Question: Checking for cookies with code below
'''
if (!isset($_COOKIE['auth'])) {
header('Location:' . wsurl);
}
'''
My php code redirects to website url even if browser shows that there is cookie from this website

What can cause this problem?
Whole code looks like that.
'''
public function protect() {
if (!isset($_SESSION)) {
session_start();
}
$data = array();
if (isset($_SESSION['auth'])) {
$stmt = $this->db->prepare("SELECT l.browser, l.ip, u.ban from log AS l, users AS u WHERE l.token =? AND u.id=l.user_id LIMIT 1") or die($this->db->error);
$stmt->bind_param("s", $_SESSION['auth']) or die($stmt->error);
$stmt->execute() or die($stmt->error);
$stmt->store_result();
if ($stmt->num_rows == 0) {
$this->signout();
}
$stmt->bind_result($data['browser'], $data['ip'], $data['ban']);
$stmt->fetch() or die($stmt->error);
$stmt->close() or die($stmt->error);
$result = $this->validation->check("protection", $data);
if ($result != true) {
$result = (is_numeric($result)) ? $result : true;
$this->signout($result);
}
} else {
if (!isset($_COOKIE['auth'])) {
header('Location:' . wsurl);
}
$stmt = $this->db->prepare("SELECT l.browser, l.timeout, l.ip, u.ban from log AS l, users AS u where l.token =? AND u.id=l.user_id LIMIT 1") or die($this->db->error);
$stmt->bind_param("s", $_COOKIE['auth']) or die($stmt->error);
$stmt->execute() or die($stmt->error);
$stmt->store_result();
if ($stmt->num_rows == 0) {
$this->signout();
}
$stmt->bind_result($data['browser'], $data['timeout'], $data['ip'], $data['ban']) or die($stmt->error);
$stmt->fetch() or die($stmt->error);
$result = $this->validation->check("protection", $data);
if ($result != true) {
$result = (is_numeric($result)) ? $result : true;
$this->signout($result);
}
session_regenerate_id();
$_SESSION['auth'] = $_COOKIE['auth'];
$stmt->close() or die($stmt->error);
}
}
'''
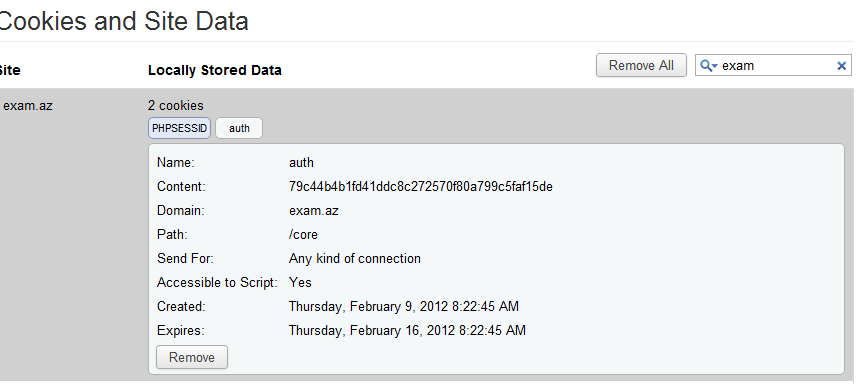
Answer: It seems the domain and / or path is not properly set:
<URL>
And be aware that 'exam.az' is different from 'www.ezam.az'...
I guess the 'Path: /core' is causing the issue.